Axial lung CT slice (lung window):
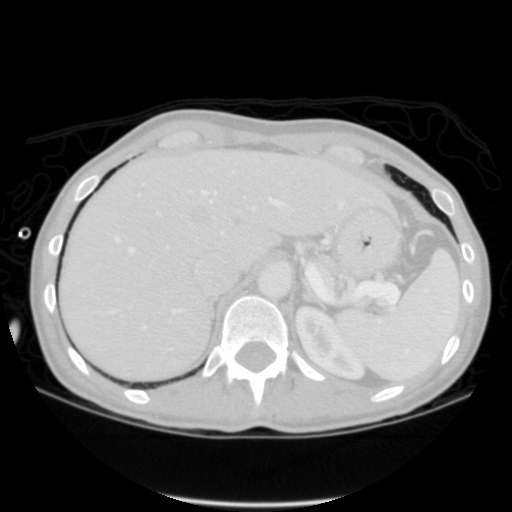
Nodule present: no